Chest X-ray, PA view. Patient: 69 years old, sex F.
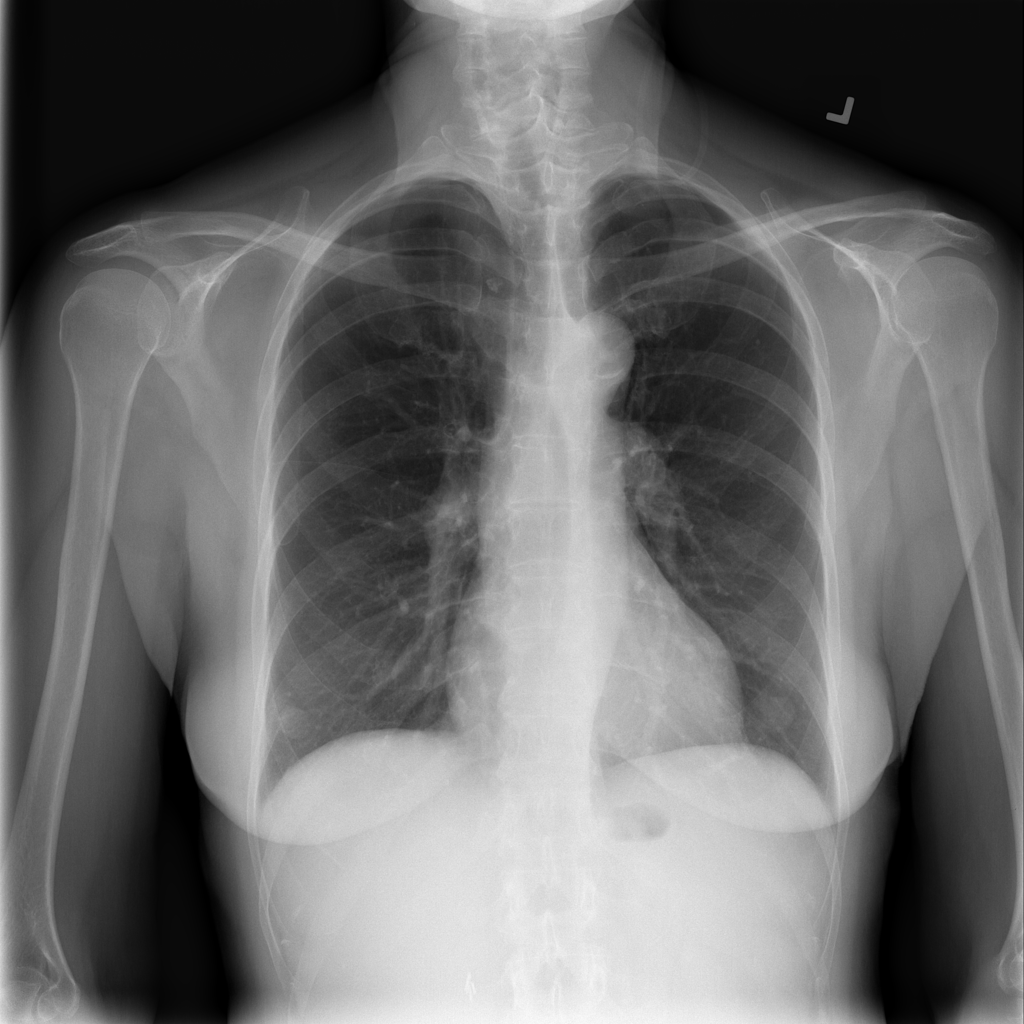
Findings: No Finding